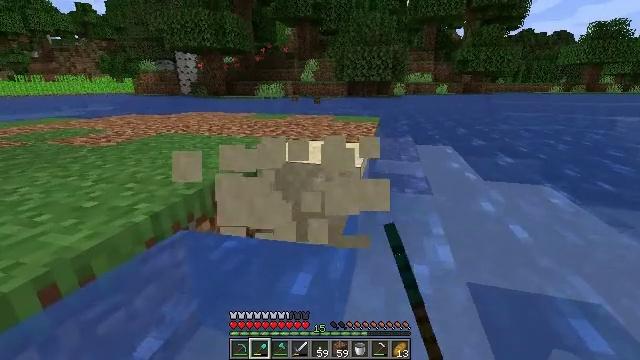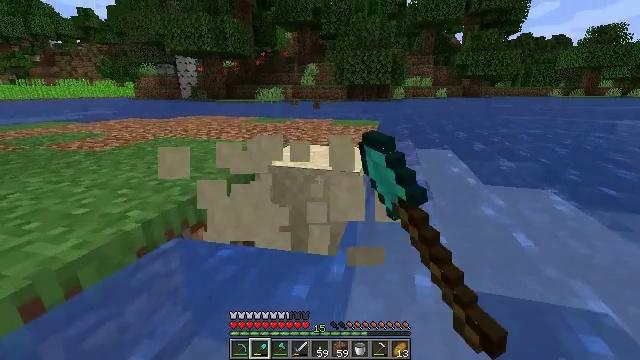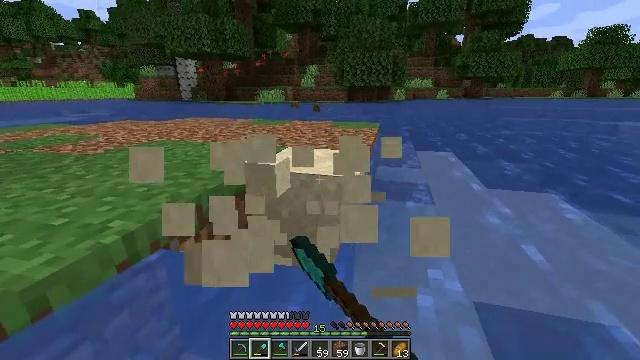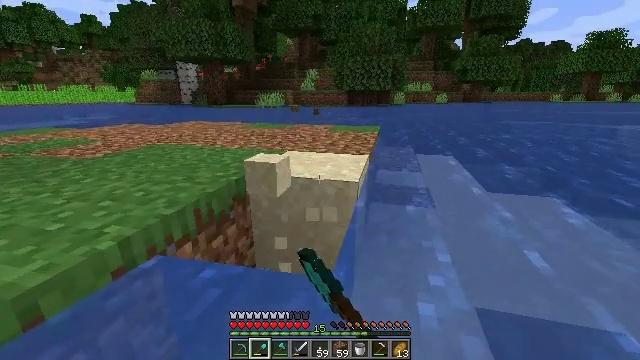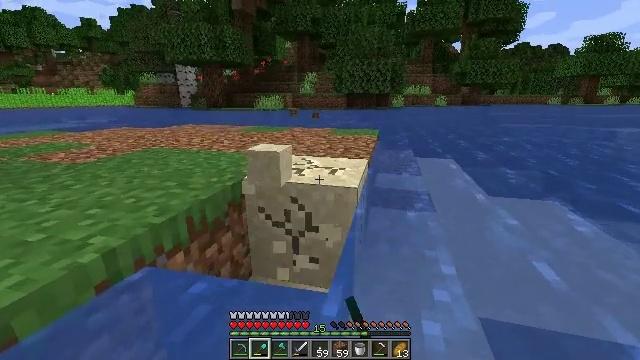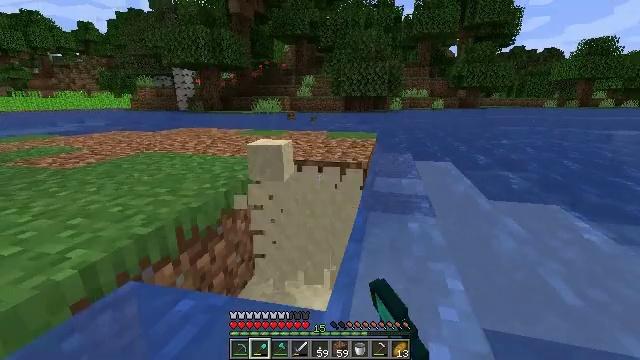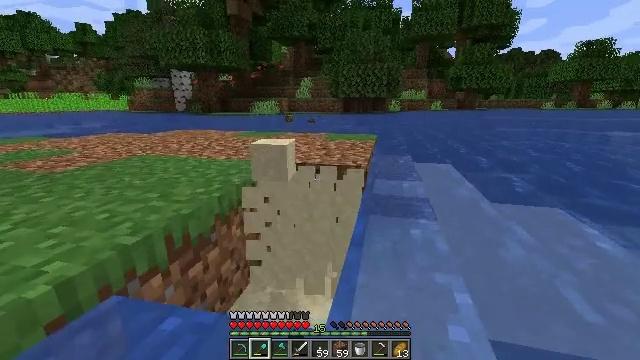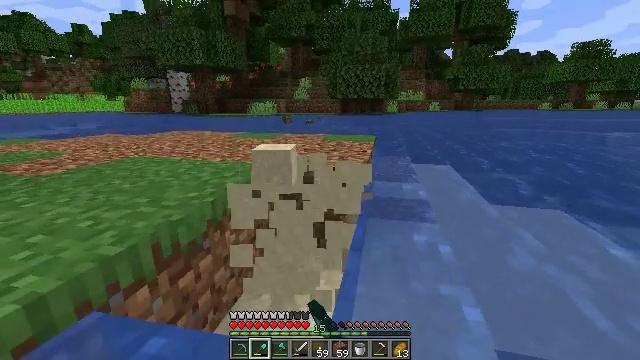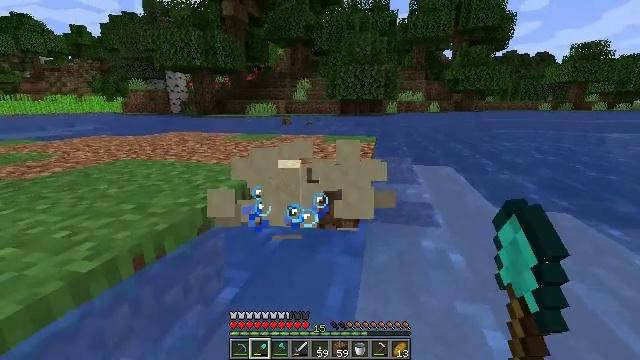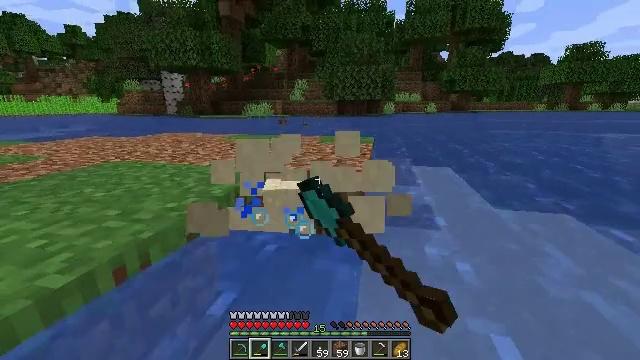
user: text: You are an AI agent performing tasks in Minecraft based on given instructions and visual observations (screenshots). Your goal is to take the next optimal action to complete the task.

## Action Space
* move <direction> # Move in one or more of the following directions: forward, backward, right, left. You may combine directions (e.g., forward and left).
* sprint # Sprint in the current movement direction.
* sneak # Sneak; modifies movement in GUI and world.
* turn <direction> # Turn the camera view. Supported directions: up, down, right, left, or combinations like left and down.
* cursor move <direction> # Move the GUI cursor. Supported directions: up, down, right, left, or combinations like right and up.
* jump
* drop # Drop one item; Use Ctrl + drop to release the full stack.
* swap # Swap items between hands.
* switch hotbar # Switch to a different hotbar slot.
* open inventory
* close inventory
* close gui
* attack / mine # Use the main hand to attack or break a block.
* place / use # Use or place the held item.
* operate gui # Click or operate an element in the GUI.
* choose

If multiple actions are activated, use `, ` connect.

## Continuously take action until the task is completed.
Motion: motion action
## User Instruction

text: Break the sand block.
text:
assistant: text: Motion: move forward and move right, attack / mine
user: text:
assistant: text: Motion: move forward, attack / mine
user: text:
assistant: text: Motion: move forward, attack / mine
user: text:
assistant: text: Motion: move forward, attack / mine
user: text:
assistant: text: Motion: move forward, attack / mine
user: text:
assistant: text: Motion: move forward, attack / mine
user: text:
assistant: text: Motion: move forward, attack / mine
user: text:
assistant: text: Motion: move forward, attack / mine
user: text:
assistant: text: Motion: move forward, attack / mine
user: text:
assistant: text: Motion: attack / mine